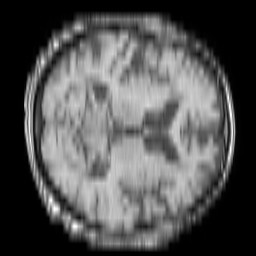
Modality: T1w
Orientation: axial
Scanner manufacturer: philips
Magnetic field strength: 1.5 T
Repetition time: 0.1863 s
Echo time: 0.001912 s